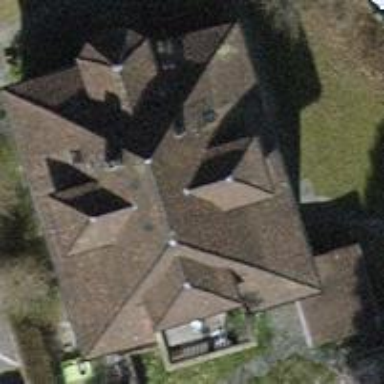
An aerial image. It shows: Building with tile roof.